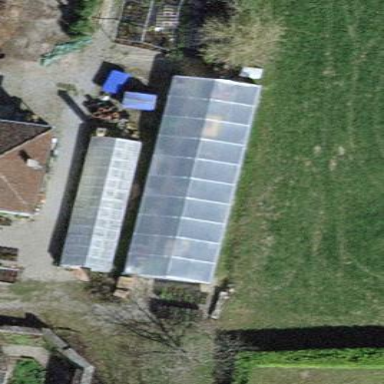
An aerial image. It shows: Greenhouse.